Question: Joining two tables results in an increased select time from 330 seconds compared to 40 seconds. The table that will be joined consists only of an ID and text. I didn't expect that the select time will increase 8 times when joining the two tables. Is there anything wrong in my JOIN or is this normal SQL Server behaviour?
The main table is filled up with 35 million records to see how it performs when the SQL Server Express limit of 10 GB is reached. An additional index was created on the field LogTimeStamp and on the field LogType.
Content of joined table:

'''
var queryList = messages
.Join(types,
type => type.LogType,
typeText => typeText.LogType, (msg, msgType) => new
{
msg.LogID,
msg.LogTimeStamp,
msg.LogUser,
msg.LogType,
msgType.LogTypeName,
msg.LogMessage
})
.Where(t => System.Data.Entity.DbFunctions.TruncateTime(t.LogTimeStamp) >= fromDate)
.Where(t => System.Data.Entity.DbFunctions.TruncateTime(t.LogTimeStamp) <= toDate)
.Where(t => t.LogType != 4)
.OrderBy(m => m.LogID)
.ToList();
'''
with resulting SQL
'''
SELECT
1 AS [C1],
[Extent1].[LogID] AS [LogID],
[Extent1].[LogTimeStamp] AS [LogTimeStamp],
[Extent1].[LogUser] AS [LogUser],
[Extent1].[LogType] AS [LogType],
[Extent2].[LogTypeName] AS [LogTypeName],
[Extent1].[LogMessage] AS [LogMessage]
FROM [dbo].[AuditTrailMessages] AS [Extent1]
INNER JOIN [dbo].[AuditTrailLogTypes] AS [Extent2] ON [Extent1].[LogType] = [Extent2].[LogType]
WHERE ((convert (datetime2, convert(varchar(255), [Extent1].[LogTimeStamp], 102) , 102)) >= @p__linq__0)
AND ((convert (datetime2, convert(varchar(255), [Extent1].[LogTimeStamp], 102) , 102)) <= @p__linq__1)
AND ( NOT ((4 = CAST( [Extent1].[LogType] AS int)) AND ( CAST( [Extent1].[LogType] AS int) IS NOT NULL)))
'''
compared to
'''
var queryList = messages
.Where(t => System.Data.Entity.DbFunctions.TruncateTime(t.LogTimeStamp) >= fromDate)
.Where(t => System.Data.Entity.DbFunctions.TruncateTime(t.LogTimeStamp) <= toDate)
.Where(t => t.LogType != 4)
.OrderBy(m => m.LogID)
.ToList();
'''
with resulting SQL
'''
SELECT
[Extent1].[LogID] AS [LogID],
[Extent1].[LogTimeStamp] AS [LogTimeStamp],
[Extent1].[LogUser] AS [LogUser],
[Extent1].[LogMessage] AS [LogMessage],
[Extent1].[LogType] AS [LogType]
FROM [dbo].[AuditTrailMessages] AS [Extent1]
WHERE ((convert (datetime2, convert(varchar(255), [Extent1].[LogTimeStamp], 102) , 102)) >= @p__linq__0)
AND ((convert (datetime2, convert(varchar(255), [Extent1].[LogTimeStamp], 102) , 102)) <= @p__linq__1)
AND ( NOT ((4 = CAST( [Extent1].[LogType] AS int)) AND ( CAST( [Extent1].[LogType] AS int) IS NOT NULL)))
'''
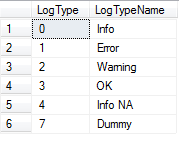
Answer: Do you see all of those:
> ((convert (datetime2, convert(varchar(255), [Extent1].[LogTimeStamp], 102)
They are bad. Really bad. They basically say "do not use an index, make a full table scan".
THey run down to you doing:
> t => System.Data.Entity.DbFunctions.TruncateTime(t.LogTimeStamp) >= fromDate
which is not nice. It is not needed. any timestamp in a date is larger or equal than the date per definition and smaller than the next date.
So:
> t => System.Data.Entity.DbFunctions.TruncateTime(t.LogTimeStamp) >= fromDate
turns into
> t => t.LogTimeStamp >= fromDate
and
> t => System.Data.Entity.DbFunctions.TruncateTime(t.LogTimeStamp) <= toDate
turns into
t => t.LogTimeStamp < toDate.AddDays(1)
> .Where(t => t.LogType != 4)
looks like a type mismatch - let me guess, it is not an int in the database. Then use an Equals method. THis is a known bug in EF. BUt it should not matter - at this point you should be down to quite a few entries, your problem likely is the supe inefficient code for the datetime comparisons.
NEVER do a function on the field side of a comparison. Never. They kill any index use (unless there is an index with exactly this function). Always rewrite the query to have all functions on the constant side.
Not an EF issue - a general SQL beginner mistake.